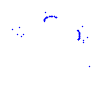
Particle: proton